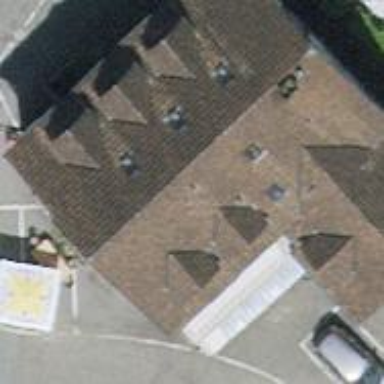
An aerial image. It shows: Restaurant.